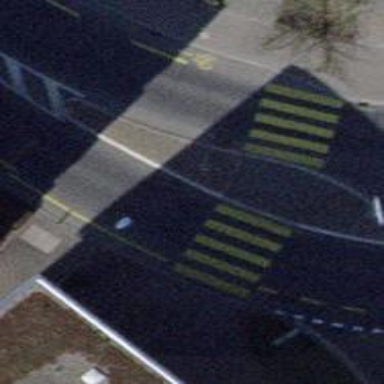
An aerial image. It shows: Primary highway with asphalt surface. There are sidewalks on both sides and lanes for cycling in both directions.